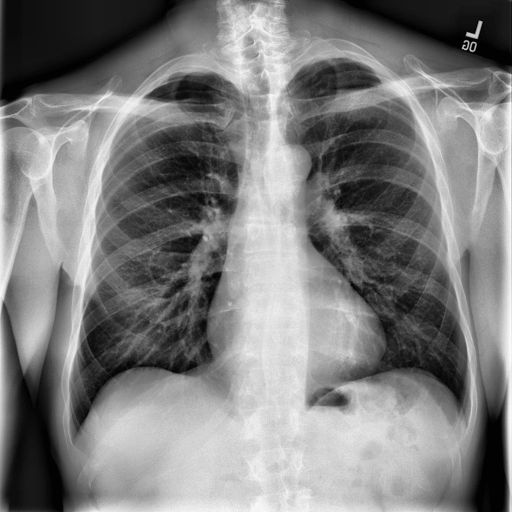
Finding: NORMAL